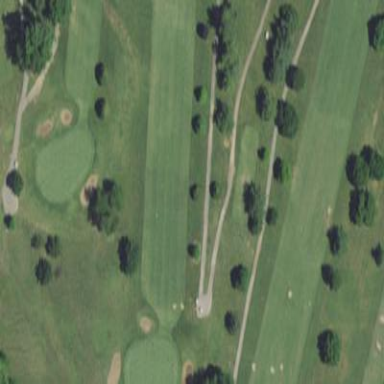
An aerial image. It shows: Golf fairway in the image.